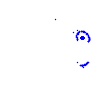
Particle: proton